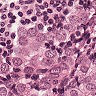
Metastatic tissue present: yes